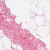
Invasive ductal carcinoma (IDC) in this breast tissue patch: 0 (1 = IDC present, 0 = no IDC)